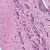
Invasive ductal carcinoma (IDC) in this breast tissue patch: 1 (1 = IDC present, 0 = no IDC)